Question: Can I specify wildcards for custom console folding? If so, what is the syntax?
IntelliJ has a really nifty plugin (that comes built in) which allows you to fold lines in console output (and specify a blacklist/whitelist of when or when not to do this)

However I am unsure how (if it's even possible) to specify a wildcard character. a lot of lines begin with a timestamp, like so
'1, Jan, 2012, 10:00:00,000 DEBUG'
Which i'd like to fold, by DEBUG, using something like
'* DEBUG'
I know I could restrict the log level to INFO only, but these lines are useful if a test fails, and then I can expand them at will.
Is there a way to do this, or should I start looking for the IntelliJ feature request page?
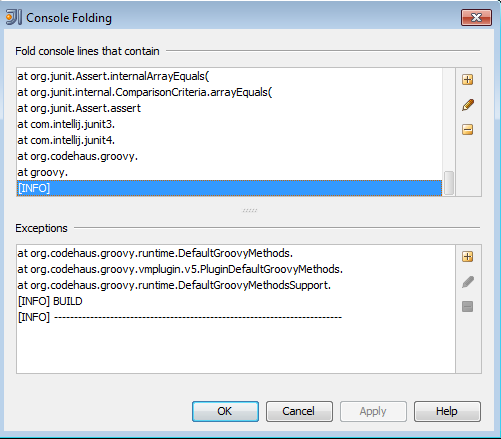
Answer: You shouldn't use wildcards at all. When you add a new folding pattern you get a prompt saying:
'Enter a substring of a console line you'd like to see folded:'

Notice that it says "substring". Try to just write "DEBUG" there and see if it works.